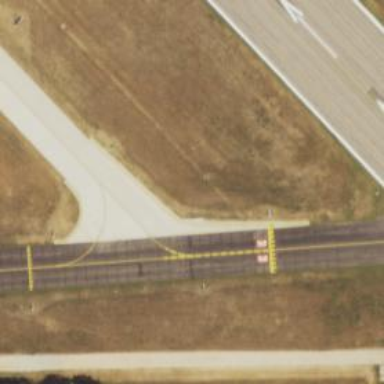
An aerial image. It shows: Image of taxiway at airport.